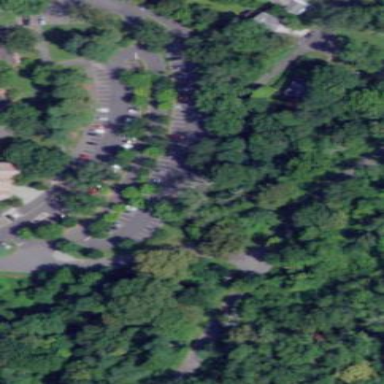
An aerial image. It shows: Parking area with park and ride facility. The surface of the parking area is designated for this purpose.